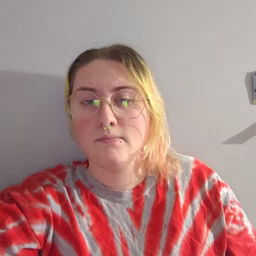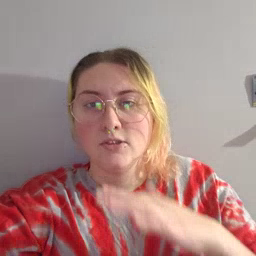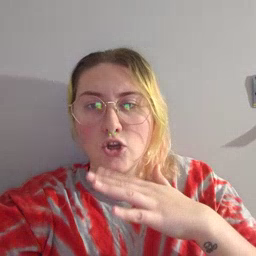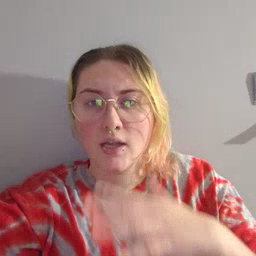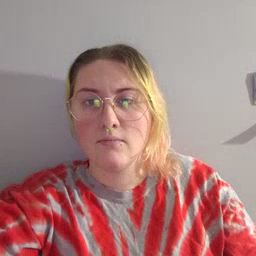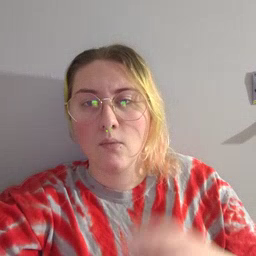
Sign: dirty